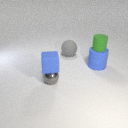
large gray rubber sphere behind small gray metal sphere